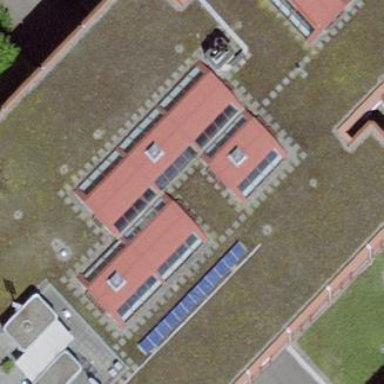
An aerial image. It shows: School building.